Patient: sex M, age 52
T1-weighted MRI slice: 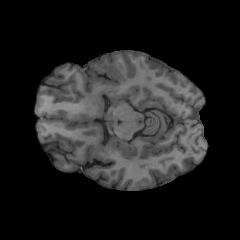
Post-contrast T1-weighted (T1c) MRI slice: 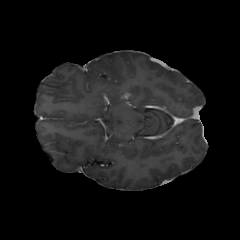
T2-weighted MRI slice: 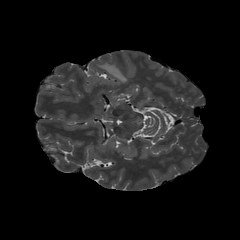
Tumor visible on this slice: yes
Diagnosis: Glioblastoma, IDH-wildtype
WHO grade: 4